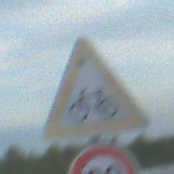
Verkehrszeichen: RadverkehrRechts
Zusatzzeichen unten: Geschwindigkeit90
Umgebung: Outdoor, Beach
Tageszeit: SunriseSunset
Wetter: PartlyCloudy
Licht: Natural
Jahreszeit: NotSpecified
Kontrast: LowContrast